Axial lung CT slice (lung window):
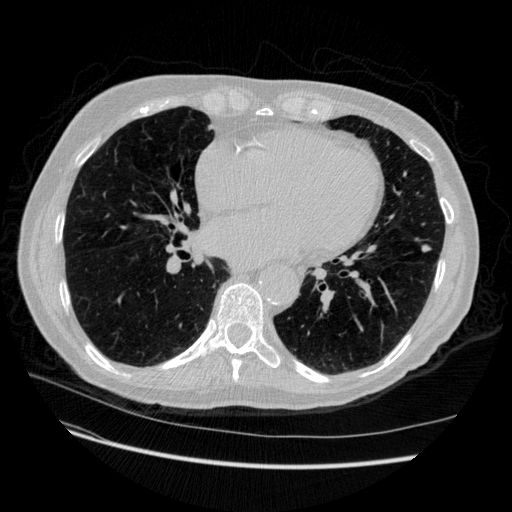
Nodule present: yes
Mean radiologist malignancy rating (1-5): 3.333